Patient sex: F
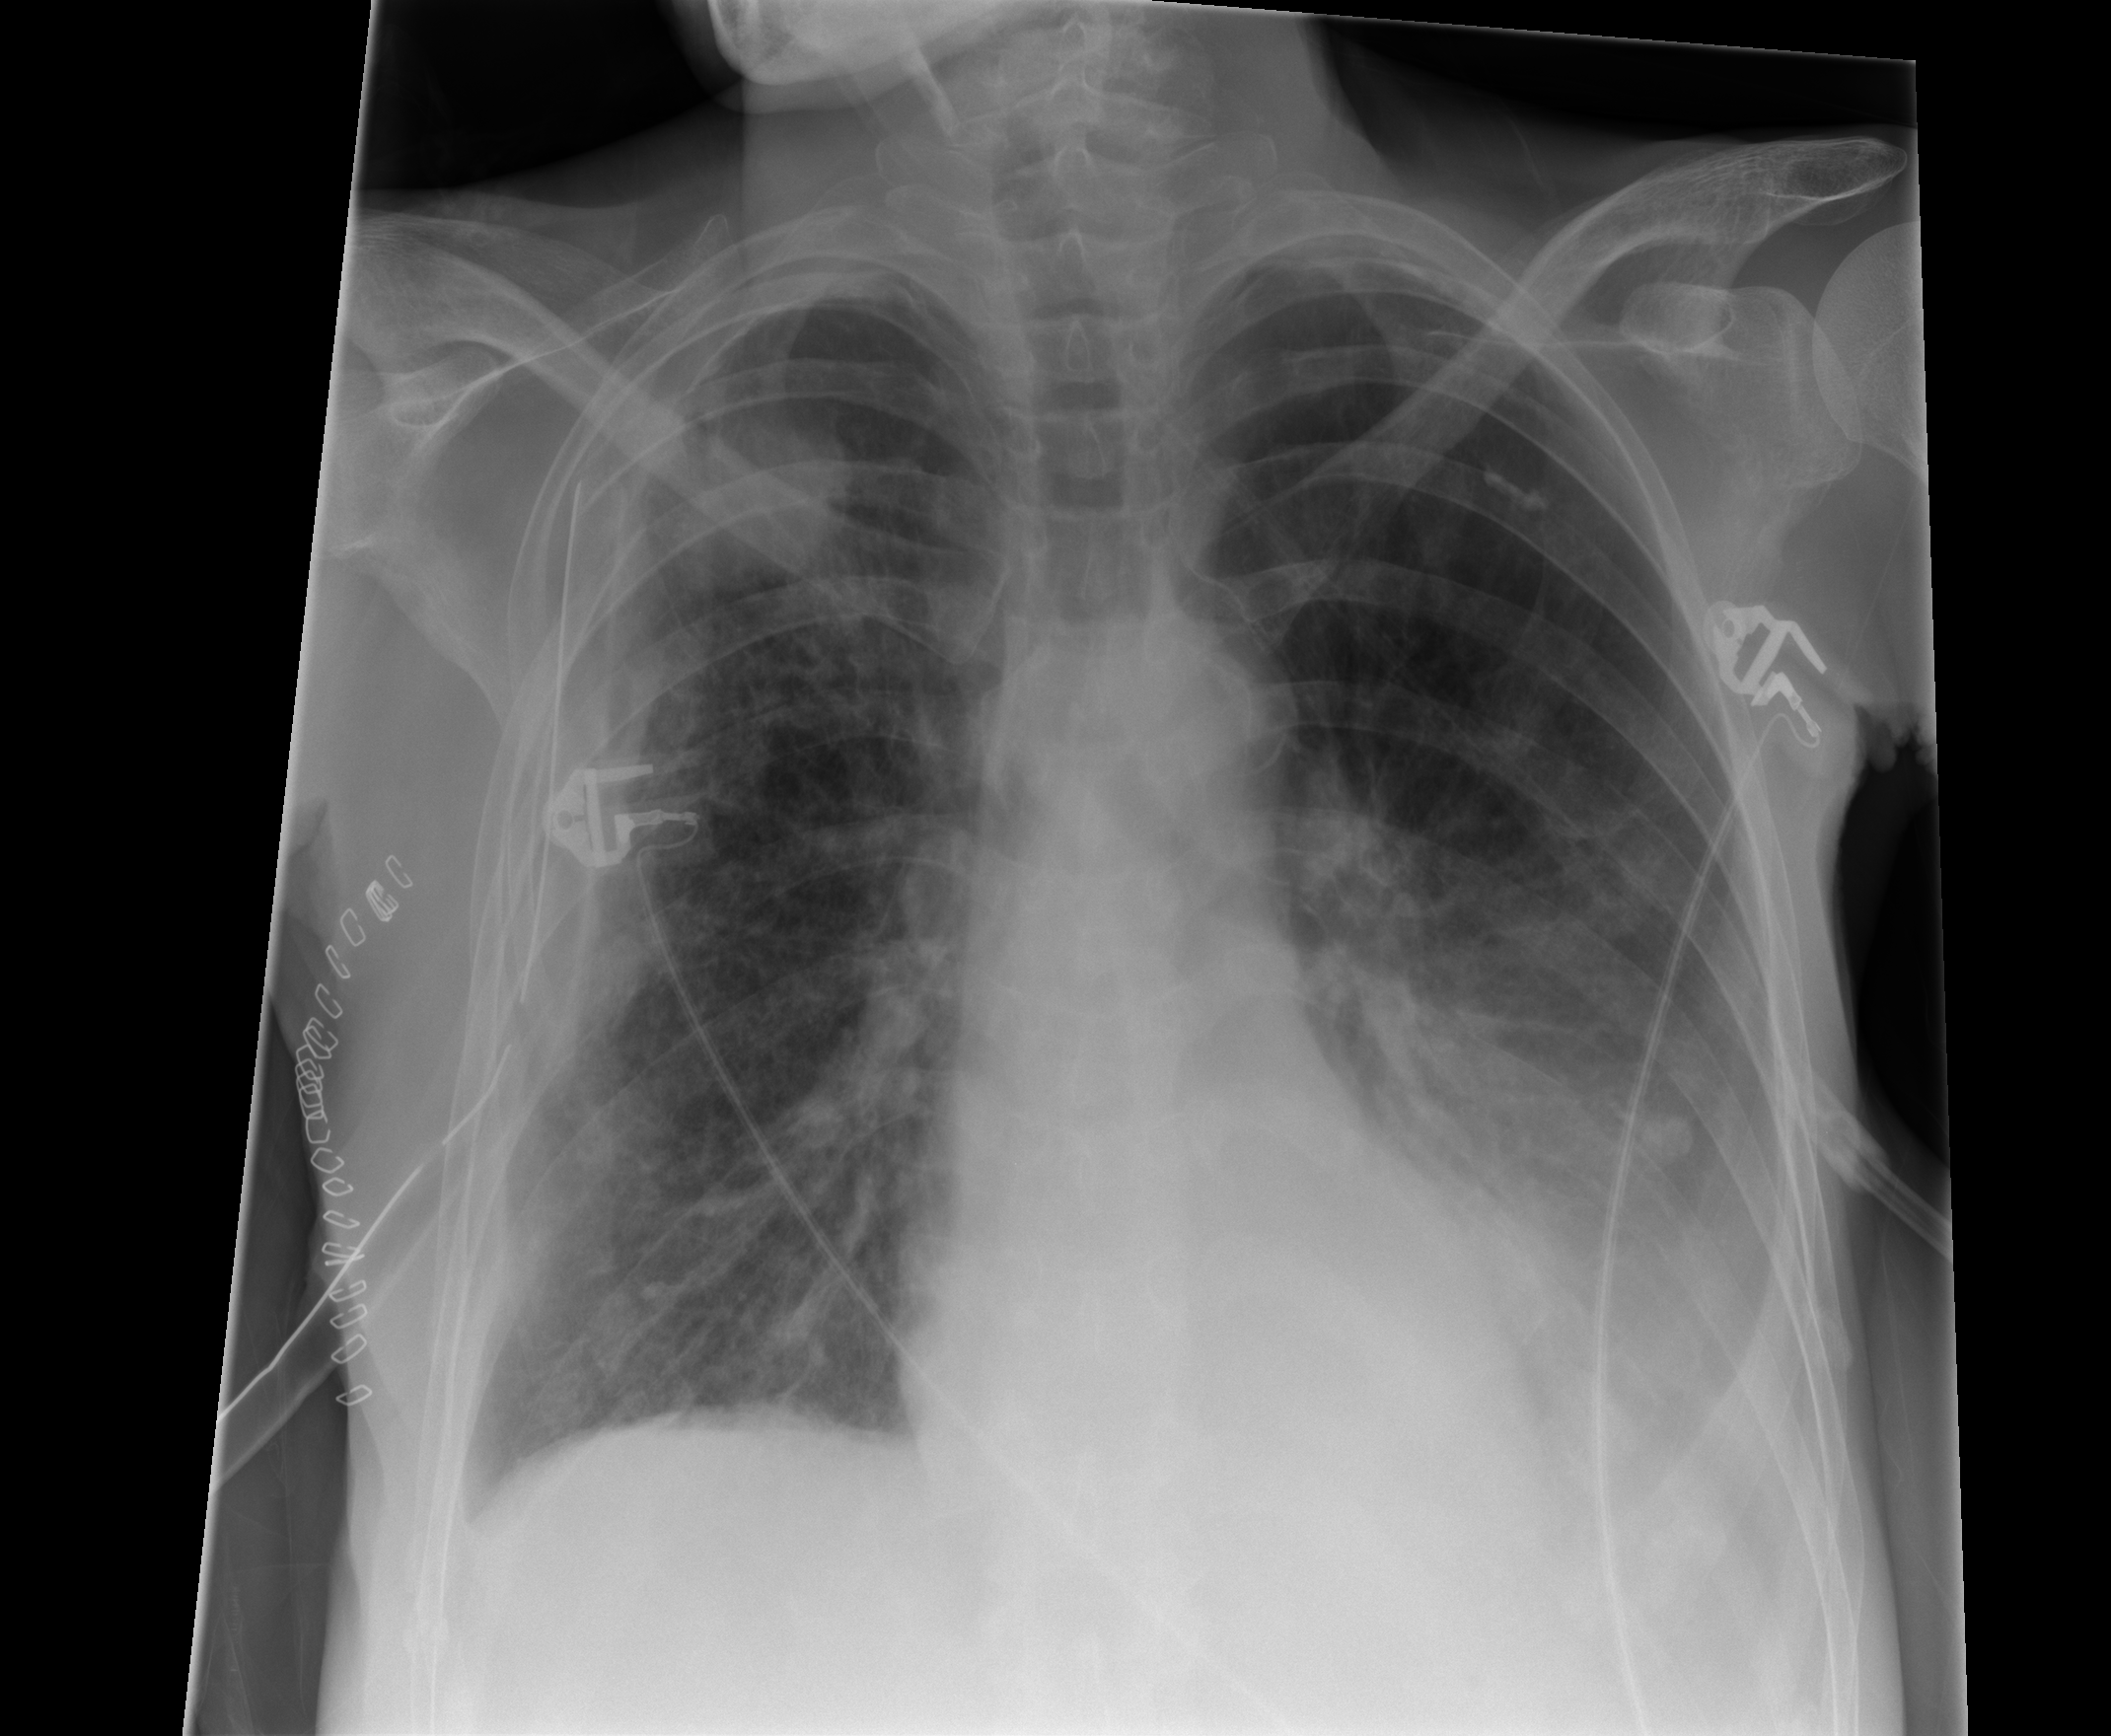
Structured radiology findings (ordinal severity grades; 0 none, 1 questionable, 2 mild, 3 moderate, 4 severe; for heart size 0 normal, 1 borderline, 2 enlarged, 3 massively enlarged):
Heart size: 0
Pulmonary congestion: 2
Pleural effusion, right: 1
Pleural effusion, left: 3
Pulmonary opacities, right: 0
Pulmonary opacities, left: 0
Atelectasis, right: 2
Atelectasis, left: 2